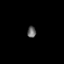
Tissue: prostate
Cell type: Fibroblasts
Senescence score: 0.7316
Nuclear area (px): 95
Mean DAPI intensity: 103.8